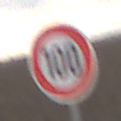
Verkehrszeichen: Geschwindigkeit100
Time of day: MorningAfternoon
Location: Outdoor (Nature)
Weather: Overcast
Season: NotSpecified
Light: Natural